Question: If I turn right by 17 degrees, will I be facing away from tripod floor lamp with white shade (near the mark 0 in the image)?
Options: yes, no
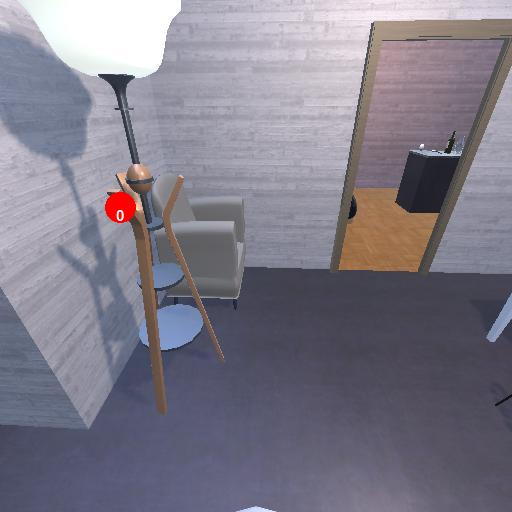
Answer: yes